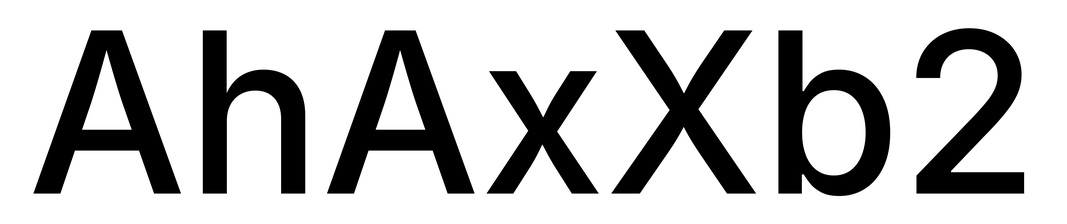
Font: Inter_Medium